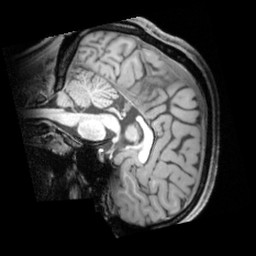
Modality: T1w
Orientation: sagittal
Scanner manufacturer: siemens
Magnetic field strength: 3 T
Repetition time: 1.9 s
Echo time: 0.00397 s